Field crop: maize
Growth stage: 2
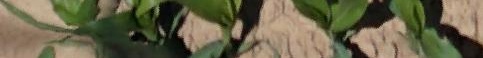
Species: maize